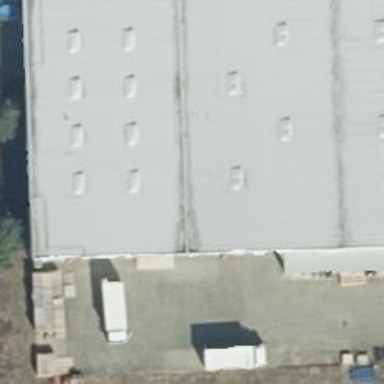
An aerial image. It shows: Building with flat roof.